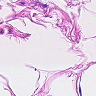
Metastatic tissue present: no